You are looking at the short-time Fourier spectrogram of a bearing's acceleration signal. Based on the visible evidence, which condition applies: normal, inner_race, outer_race, ball?
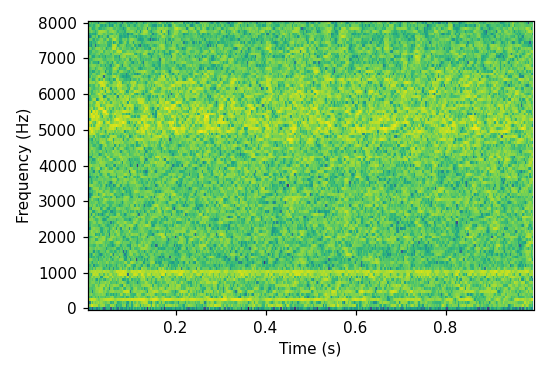
Answer: normal